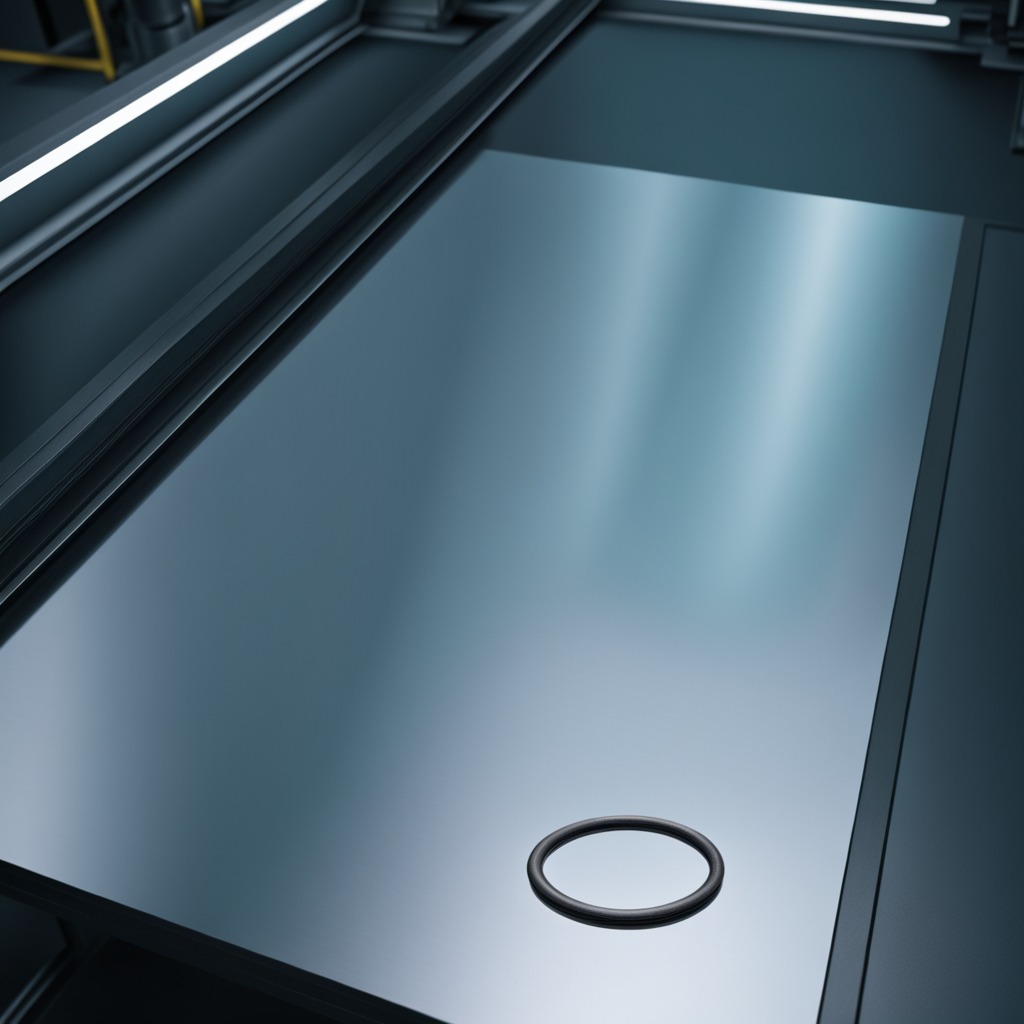
A rubber O-ring is lying on the metal table in a machine shop under fluorescent lights.